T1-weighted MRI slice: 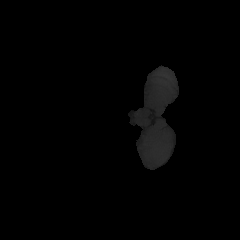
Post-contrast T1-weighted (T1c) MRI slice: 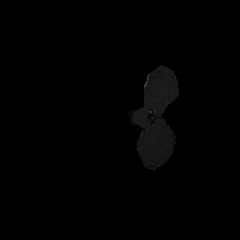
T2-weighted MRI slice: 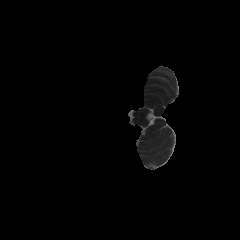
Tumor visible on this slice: no